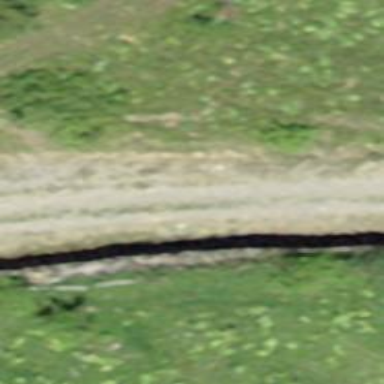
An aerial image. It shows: Downhill track.